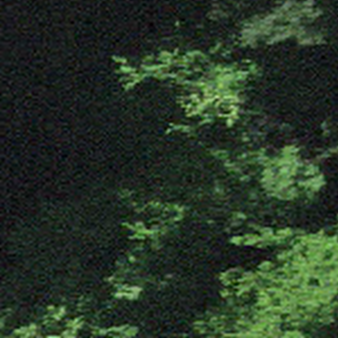
Label: other